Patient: sex F, age 73
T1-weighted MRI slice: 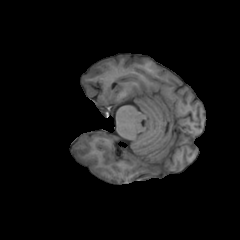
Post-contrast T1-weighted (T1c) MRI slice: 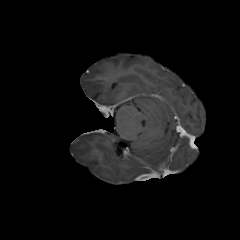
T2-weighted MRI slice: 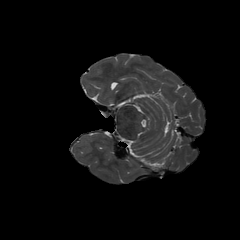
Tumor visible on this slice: no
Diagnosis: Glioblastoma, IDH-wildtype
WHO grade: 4